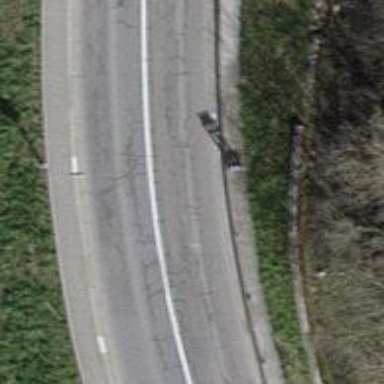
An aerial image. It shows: Secondary road with asphalt surface and sidewalks on both sides.